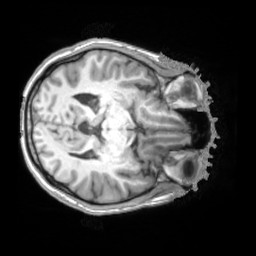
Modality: T1w
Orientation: axial
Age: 35
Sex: female
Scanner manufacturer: siemens
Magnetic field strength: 3 T
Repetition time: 2.2 s
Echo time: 0.00157 s